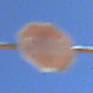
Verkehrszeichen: Stop
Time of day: MorningAfternoon
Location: Outdoor (RoadRail)
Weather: Clear
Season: NotSpecified
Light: Natural